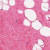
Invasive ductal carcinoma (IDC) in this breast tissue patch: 0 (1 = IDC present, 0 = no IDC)